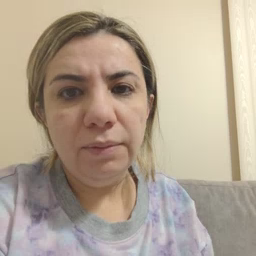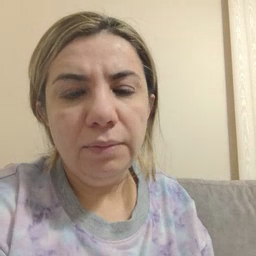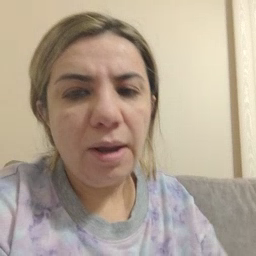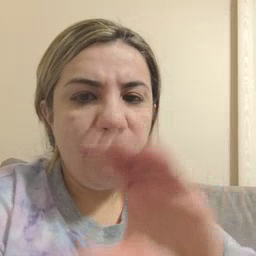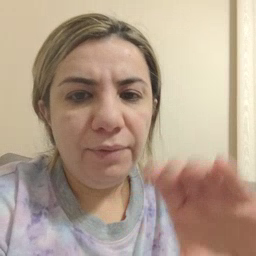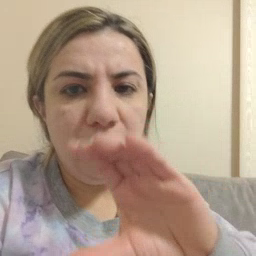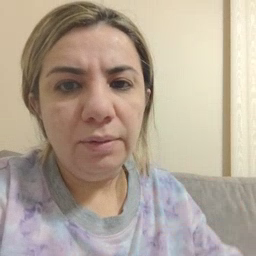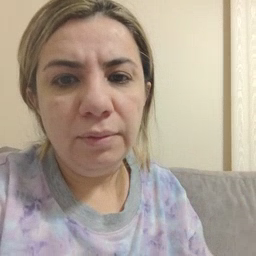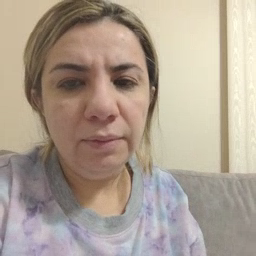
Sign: chocolate